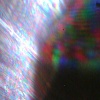
Label: sunburn